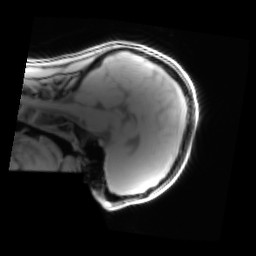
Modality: PDw
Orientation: sagittal
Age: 16
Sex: male
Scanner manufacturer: siemens
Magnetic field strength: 3 T
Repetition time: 0.25 s
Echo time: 0.00103 s